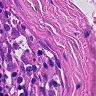
Metastatic tissue present: no